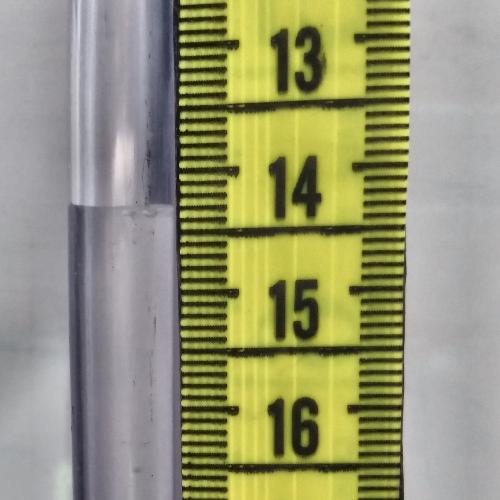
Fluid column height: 14.3 cm